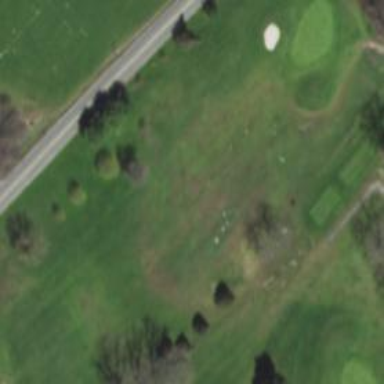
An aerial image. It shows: View of golf hole.